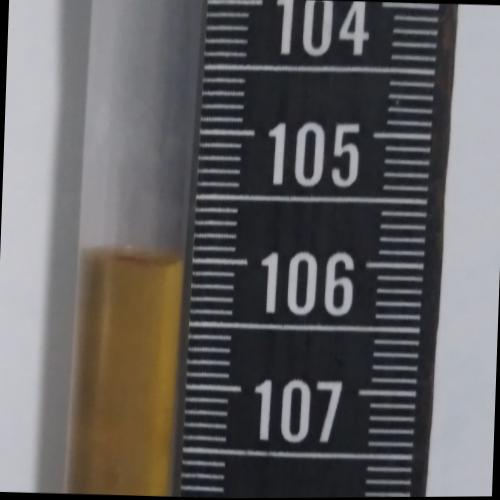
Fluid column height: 106.0 cm